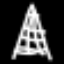
Label: The Eiffel Tower